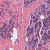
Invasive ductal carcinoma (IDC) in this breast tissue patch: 0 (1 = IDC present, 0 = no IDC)